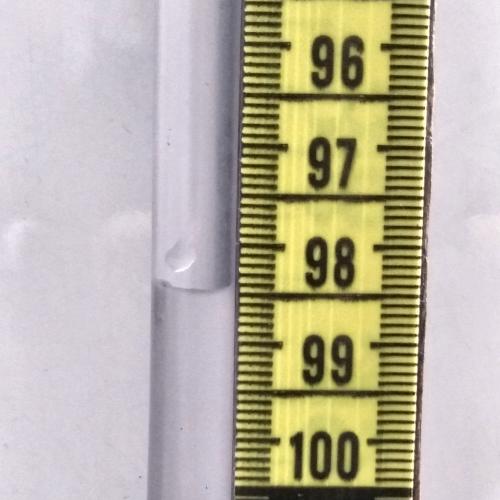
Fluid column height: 98.4 cm